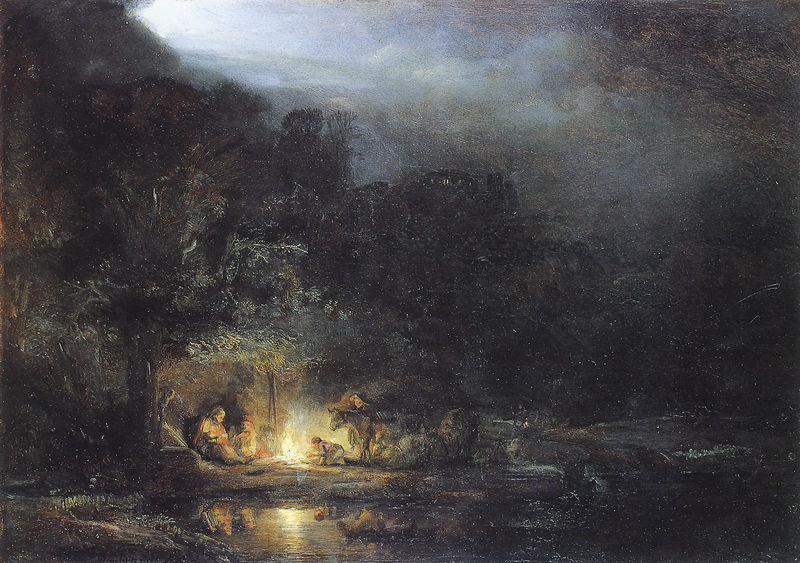
Titel: Landscape with the Rest on the Flight into Egypt ( Ruhe auf der Flucht nach Ägypten )
Künstler: Harmensz van Rijn Rembrandt
Institution: Dublin, The National Gallery of Ireland
Schlagwörter: baum, berg, dunkel, felsen, feuer, himmel, mann, wasser, wolken, bäume, fluss, landschaft, menschen, see, ufer, frau, licht, nacht, schwarz, dach, tiere, wolke, vieh, familie, kind, mutter, höhle, wald, esel, düster, nebel, kuh, rast, beleuchtung, unterstand, kopftuch, flucht, mond, schein, wanderer, maria, ochse, stier, christi, geburt, ägypten, lager, pusten, ochs, heilige familie, lagerfeuer, geburt christ